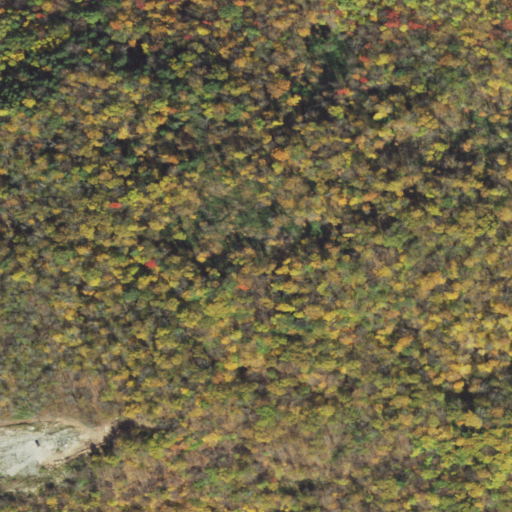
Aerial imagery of mountain in Pennsylvania named Jones Hill containing deciduous forest, mixed forest, and open development